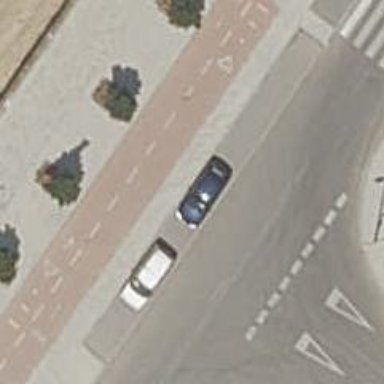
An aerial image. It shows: Street side parking area.